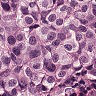
Metastatic tissue present: yes